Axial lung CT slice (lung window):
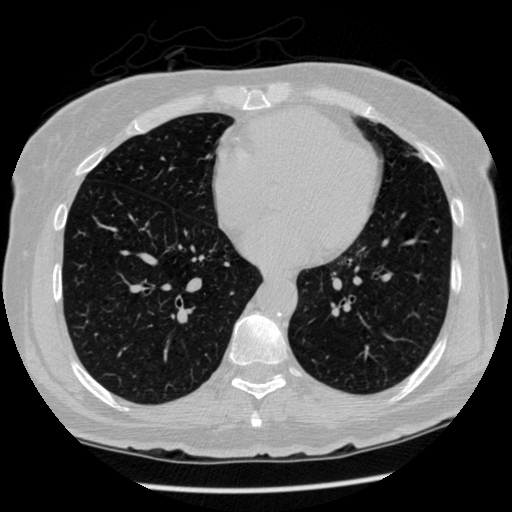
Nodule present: no